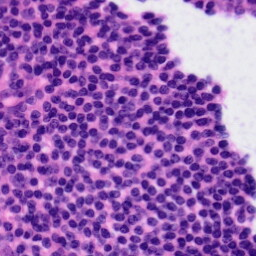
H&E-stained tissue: Tonsil